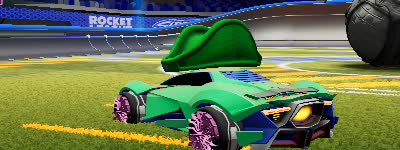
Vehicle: werewolf